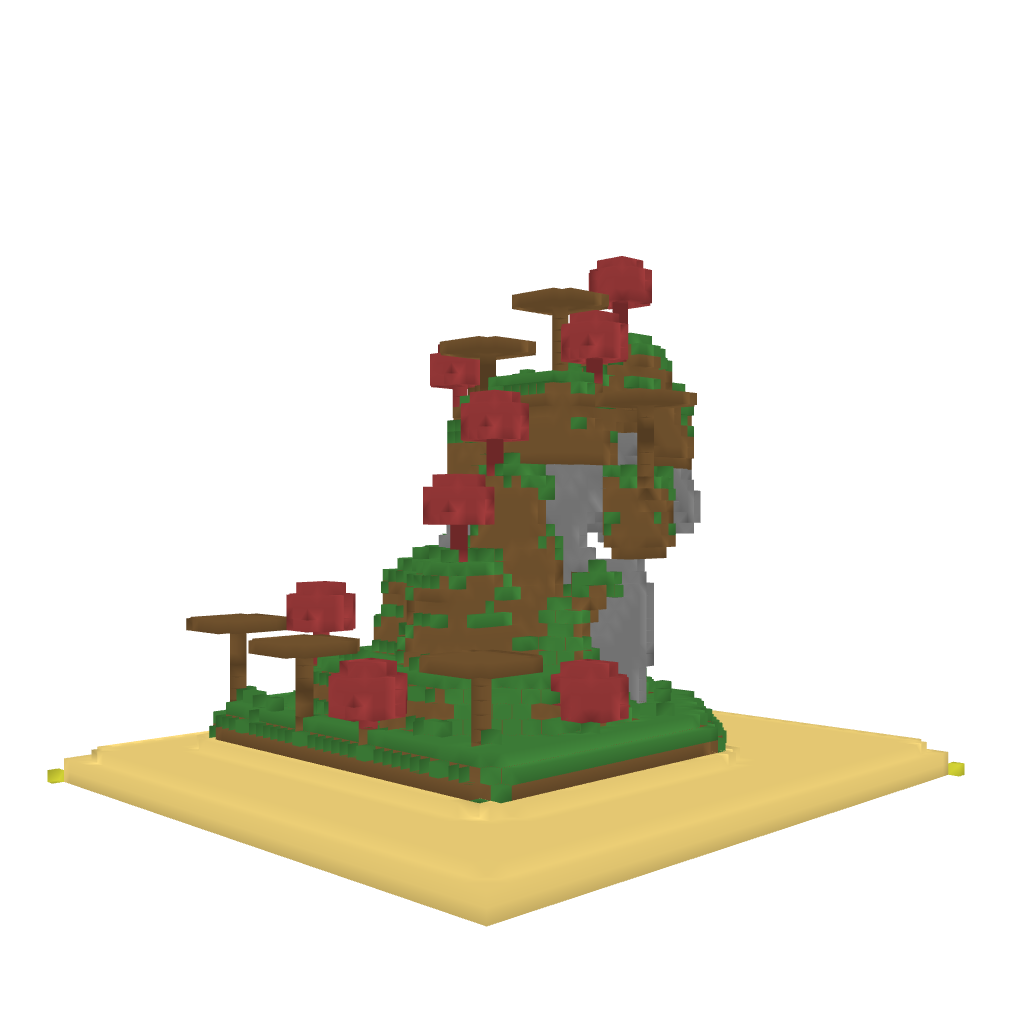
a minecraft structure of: Mushroom island good quality